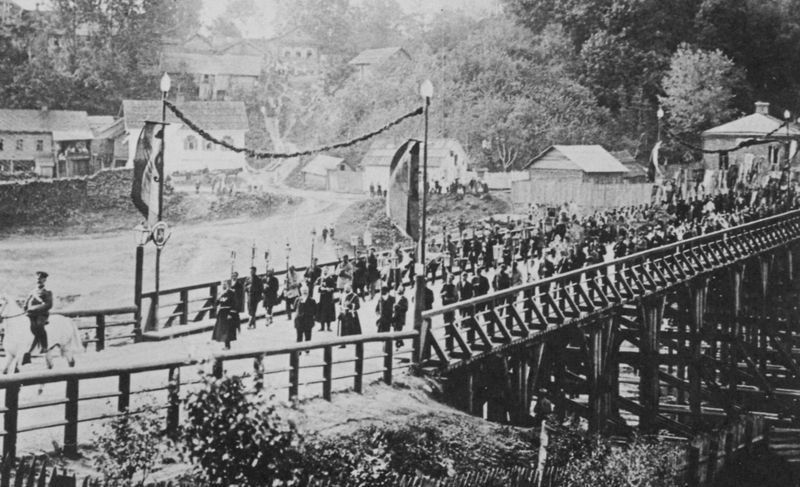
Titel: Szene aus russischen Provinzstädten
Künstler: Russischer Photograph
Standort: London
Institution: Eastern Churches Association
Schlagwörter: baum, wasser, weiß, bäume, fluss, grau, laterne, laternen, männer, schwarz, strasse, dach, haus, weg, zaun, fest, häuser, natur, brücke, brüstung, hütte, girlande, pferd, reiter, fahnen, fahne, flagge, russland, zug, dorf, dächer, mauer, soldaten, geländer, foto, fotografie, photographie, stangen, uniform, offizier, heer, marsch, photo, prozession, flaggen, parade, türkei, triumphzug, festzug, holzhaus, abgrenzung, holzbrücke, einzug, liane, aufmarsch, triumphmarsch